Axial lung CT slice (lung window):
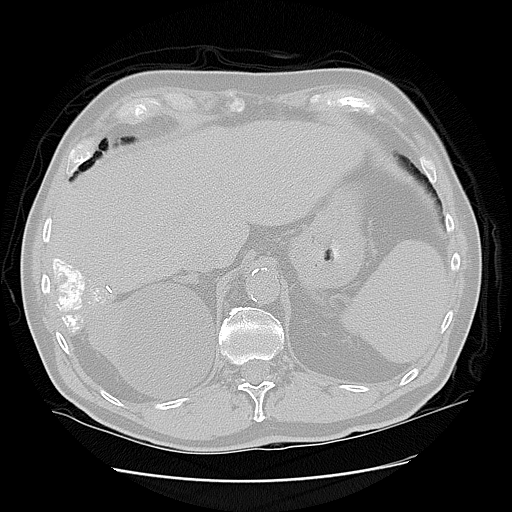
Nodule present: no